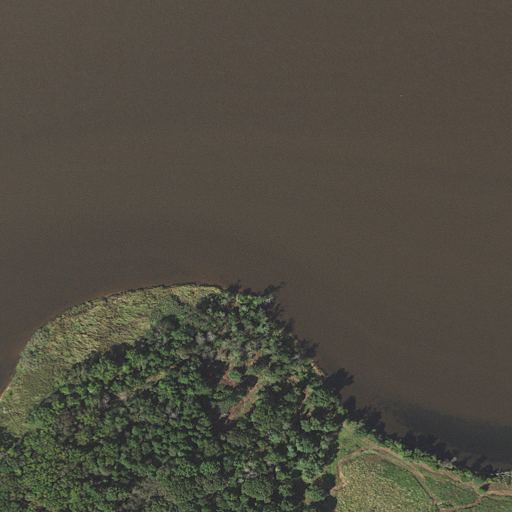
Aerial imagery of cape in Maryland named Possum Point containing open water, deciduous forest, herbaceous wetlands, woody wetlands, and cultivated crops